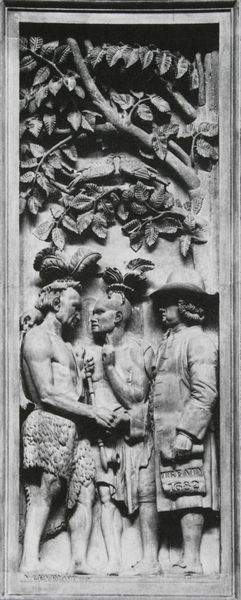
Titel: William Penn's Treaty with the Indians
Künstler: Nicholas Gevelot
Standort: Washington, D.C.
Institution: United States Capitol Rotunda
Schlagwörter: baum, blätter, feder, flügel, gestein, hand, held, himmel, kopf, laub, lendenschurz, mann, nackt, schatten, schurz, vogel, weiß, bäume, menschen, äste, ausschnitt, brust, grau, haar, hintergrund, holz, hut, hüte, köpfe, licht, marmor, männer, reden, schwarz, tier, gespräch, rock, anzug, jacke, wand, arm, arme, federn, johannes, rahmen, stein, steine, taube, hände, ast, stamm, vögel, zweige, haare, mantel, reich, drei, kaufmann, blatt, england, knopf, locke, locken, renaissance, handel, skulptur, beine, federbusch, fell, perücke, herrschaft, relief, schürze, spanien, bein, schrift, papier, unterhaltung, röcke, stab, amerika, figuren, tafel, drei männer, detail, glatze, halbnackt, plastik, steinmetz, knöpfe, oberkörper, krempe, foto, fotografie, barfuss, südsee, zweig, tauben, schwarz weiß, text, uniform, waffen, schlag, waffe, mäntel, helm, treffen, tasche, frieden, verhandlung, vertrag, schnitzerei, rolle, fries, afrikaner, gefangene, reise, faun, eroberung, mönch, diskussion, schriftrolle, kapitän, federschmuck, schriftstück, perücken, kopfschmuck, welt, objekt, gemeißelt, elfenbein, mamor, relieff, irokese, bildhauer, glaze, baltt, hochrelief, relif, häuptling, johannes der täufer, kolonial, relie, einwohner, indianer, ureinwohner, wilde, mission, bläter, columbus, kolumbus, eroberer, dokumente, spanier, kultur, exotismus, händedruck, zusammenkunft, lindenholz, sprache, halbrelief, debatte, zerlumpt, wandrelief, eingeborene, indios, halbplastik, europäer, neue welt, kultiviert, missionieren, oberköprer, querrechteck, steinhauer, vereinbarung, verhandlungen, waldmann, irokesen, friedenspfeife, 3, männerwelt, skultprmänner, 1682, lmänner